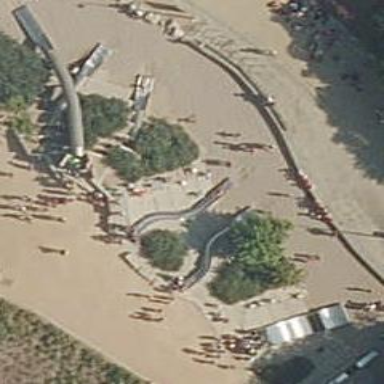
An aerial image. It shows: Playground area for leisure land.